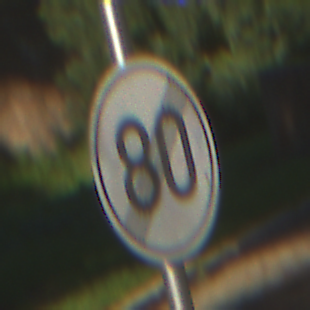
Verkehrszeichen: EndeGeschwindigkeit80
Umgebung: Outdoor, Suburban
Tageszeit: MorningAfternoon
Wetter: Clear
Licht: Natural
Jahreszeit: NotSpecified
Kontrast: HighContrast